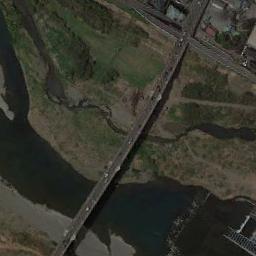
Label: bridge